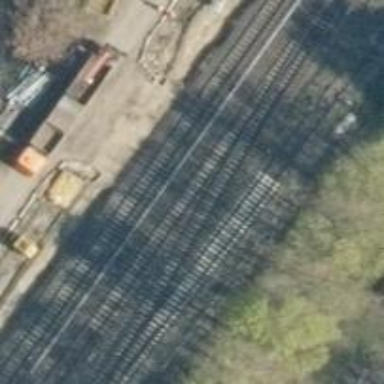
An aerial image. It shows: Railway yard.